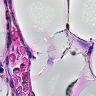
Metastatic tissue present: no